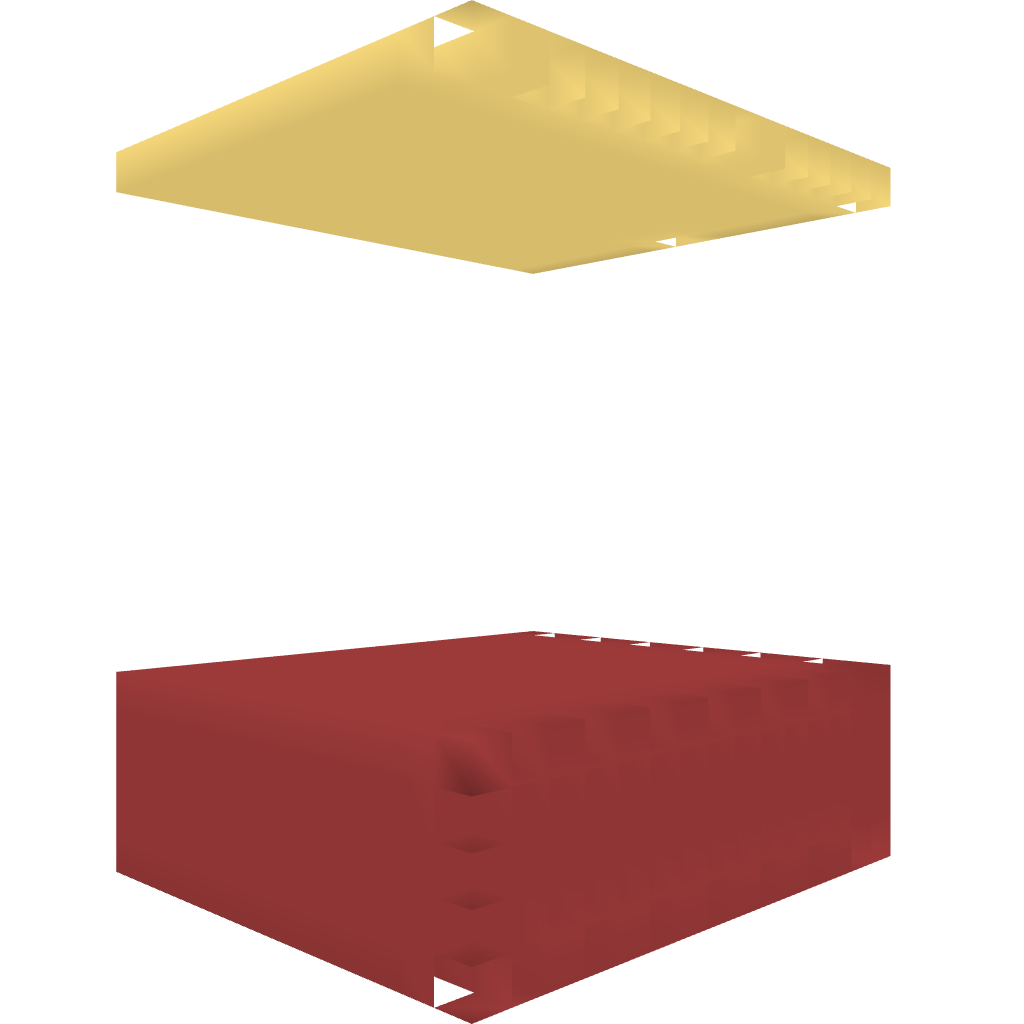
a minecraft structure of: desert pit fall trap bad low quality